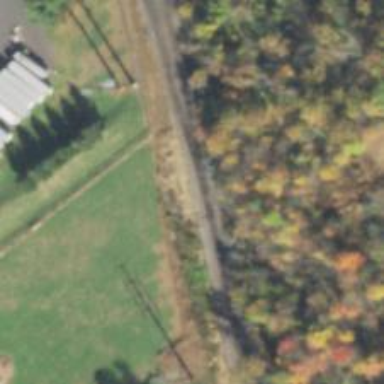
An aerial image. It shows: Disused railway.